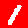
Digit: 1